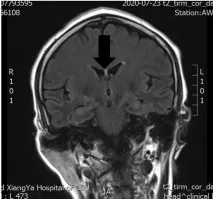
(A) increased T2 signals in the periventricular region around the third ventricle.
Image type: radiology (mri)